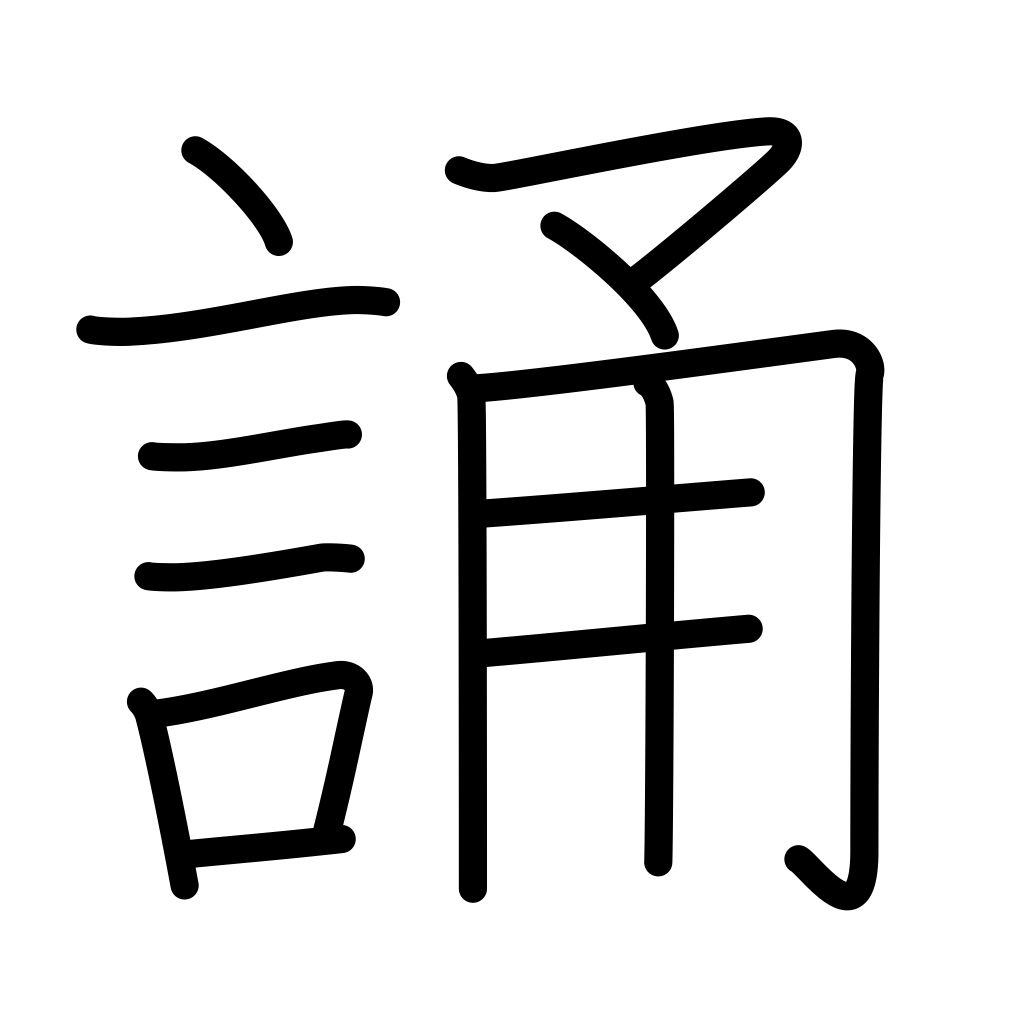
Meaning: recite, chant